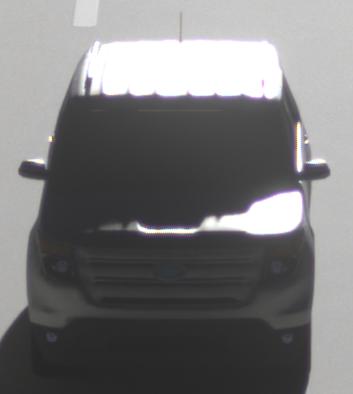
Make: Ford
Model: Explorer
Detailed model: Gen. 5
Model produced from: 2010
Model produced until: 2019
Doors: 5
Color: white
Road condition: dry road
Daytime: morning or afternoon
Contrast: high contrast